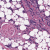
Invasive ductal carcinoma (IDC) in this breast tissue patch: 0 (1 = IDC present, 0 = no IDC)